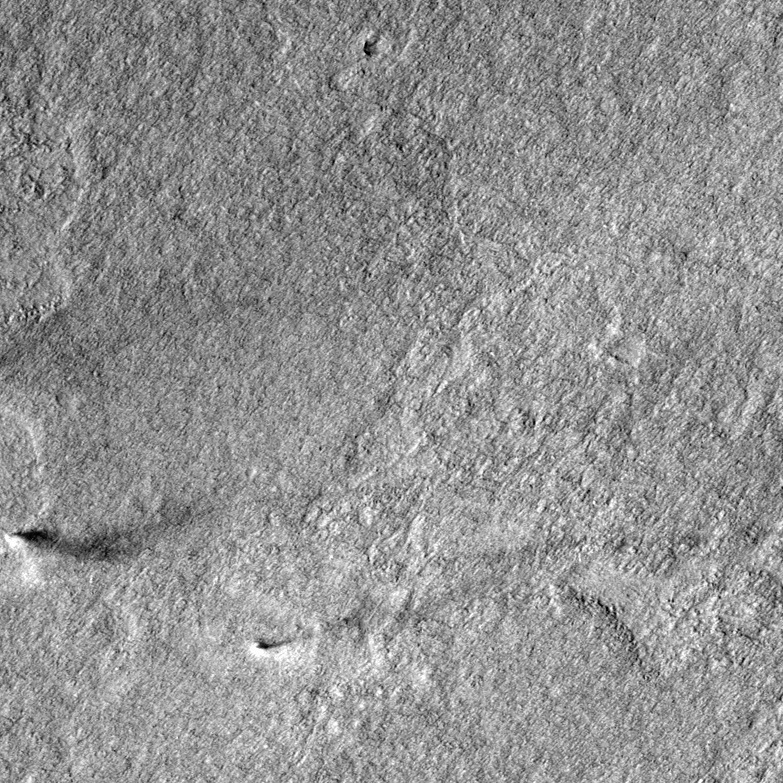
Label: dustdevil, dustdevil